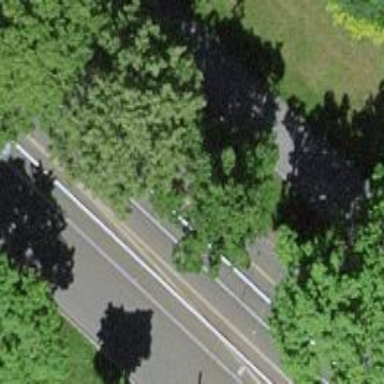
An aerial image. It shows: Tree-lined avenue.